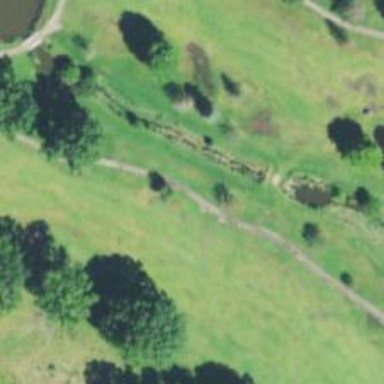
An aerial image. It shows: Path designated for golf carts.